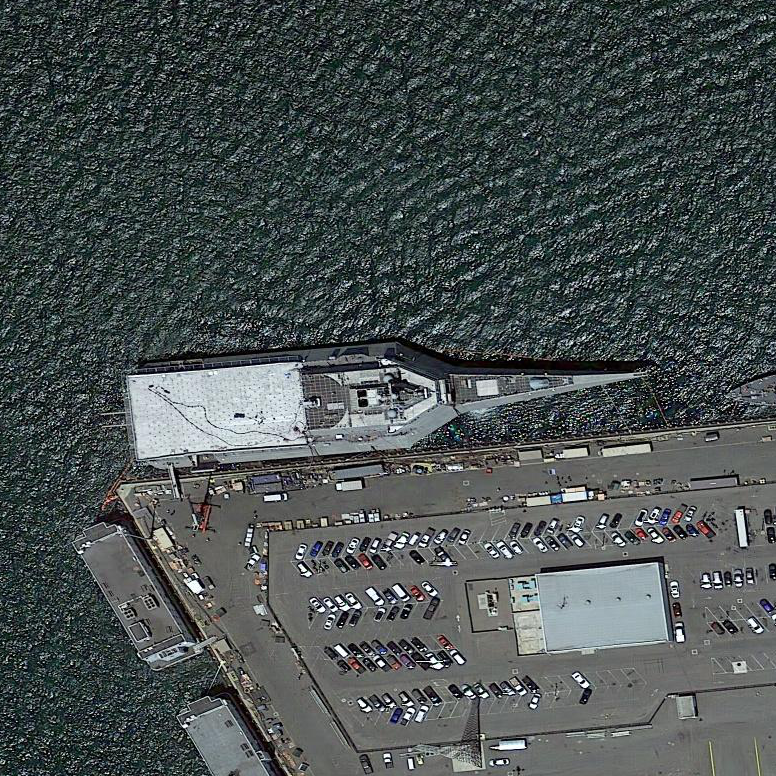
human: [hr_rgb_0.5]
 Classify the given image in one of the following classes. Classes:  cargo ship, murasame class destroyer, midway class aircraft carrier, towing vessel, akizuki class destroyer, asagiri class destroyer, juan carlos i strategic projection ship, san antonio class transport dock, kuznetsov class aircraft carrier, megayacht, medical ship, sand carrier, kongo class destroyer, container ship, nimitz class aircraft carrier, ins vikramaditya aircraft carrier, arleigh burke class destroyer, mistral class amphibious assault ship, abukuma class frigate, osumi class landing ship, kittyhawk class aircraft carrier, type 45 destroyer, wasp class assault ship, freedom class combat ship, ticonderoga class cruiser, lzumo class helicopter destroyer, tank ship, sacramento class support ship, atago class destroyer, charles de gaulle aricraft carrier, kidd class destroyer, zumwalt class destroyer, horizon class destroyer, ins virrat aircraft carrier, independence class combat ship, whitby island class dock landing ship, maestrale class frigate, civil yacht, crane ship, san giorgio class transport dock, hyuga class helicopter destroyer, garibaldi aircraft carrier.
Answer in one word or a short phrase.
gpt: Independence class combat ship